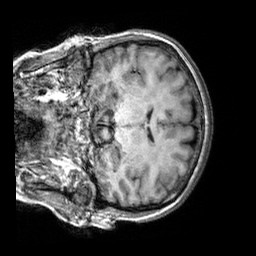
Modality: T1w
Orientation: coronal
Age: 39
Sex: female
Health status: healthy
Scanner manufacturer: siemens
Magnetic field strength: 3 T
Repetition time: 2.3 s
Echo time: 0.00303 s